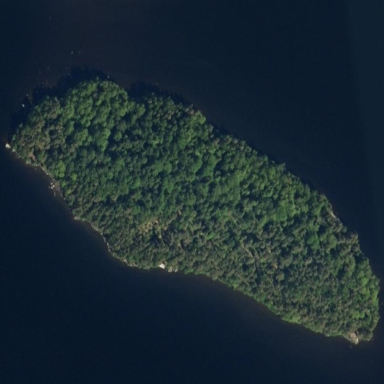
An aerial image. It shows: Islet.